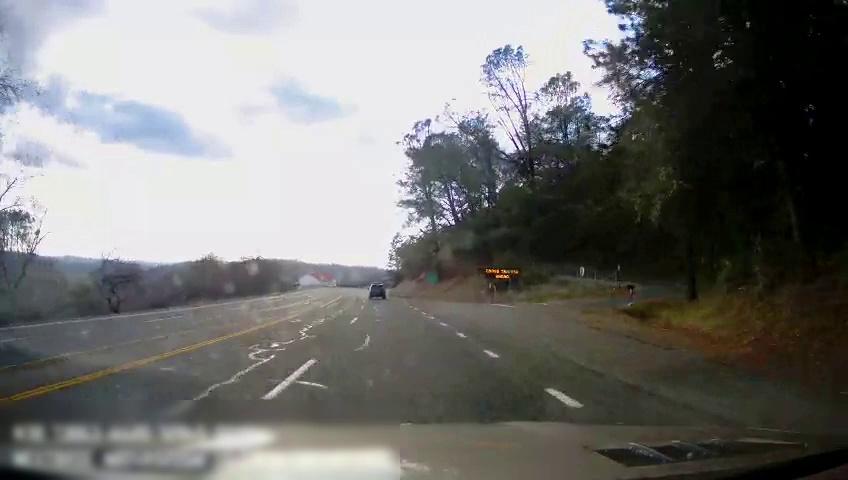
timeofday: Day
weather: Cloudy
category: Drivable Space
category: Vehicles | SUV
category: Lanes | Opposite Lane
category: Lanes | Alternate Lane
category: Lanes | Alternate Lane
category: Lanes | Current Lane
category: Lanes | Current Lane
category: Lanes | Alternate Lane
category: Traffic | Signs
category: Traffic | Signs